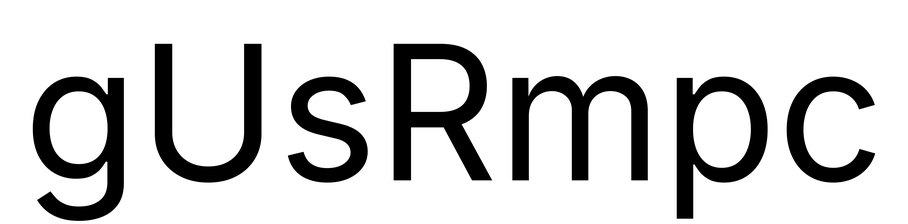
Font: Inter_Regular